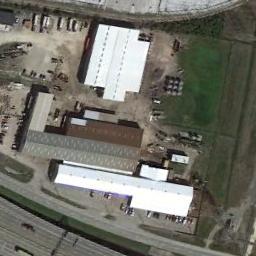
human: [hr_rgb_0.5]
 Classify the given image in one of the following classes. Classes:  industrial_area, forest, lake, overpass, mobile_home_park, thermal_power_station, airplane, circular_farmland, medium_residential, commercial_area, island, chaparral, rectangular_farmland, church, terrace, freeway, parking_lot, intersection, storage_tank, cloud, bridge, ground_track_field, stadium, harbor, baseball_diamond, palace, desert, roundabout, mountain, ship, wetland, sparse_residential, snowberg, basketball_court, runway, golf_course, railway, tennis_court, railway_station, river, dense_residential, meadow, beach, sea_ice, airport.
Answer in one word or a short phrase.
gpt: industrial_area